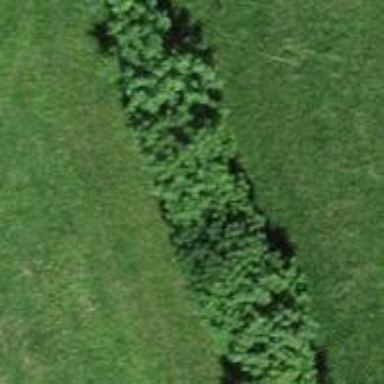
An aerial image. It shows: Hedge acting as barrier.